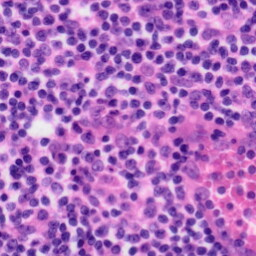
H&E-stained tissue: Tonsil